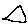
Label: triangle